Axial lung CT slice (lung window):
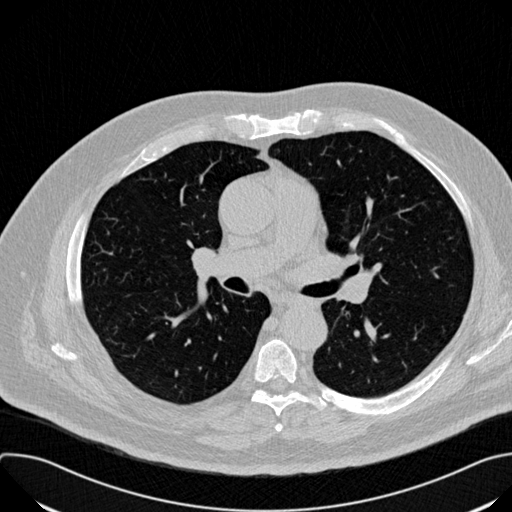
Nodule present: no